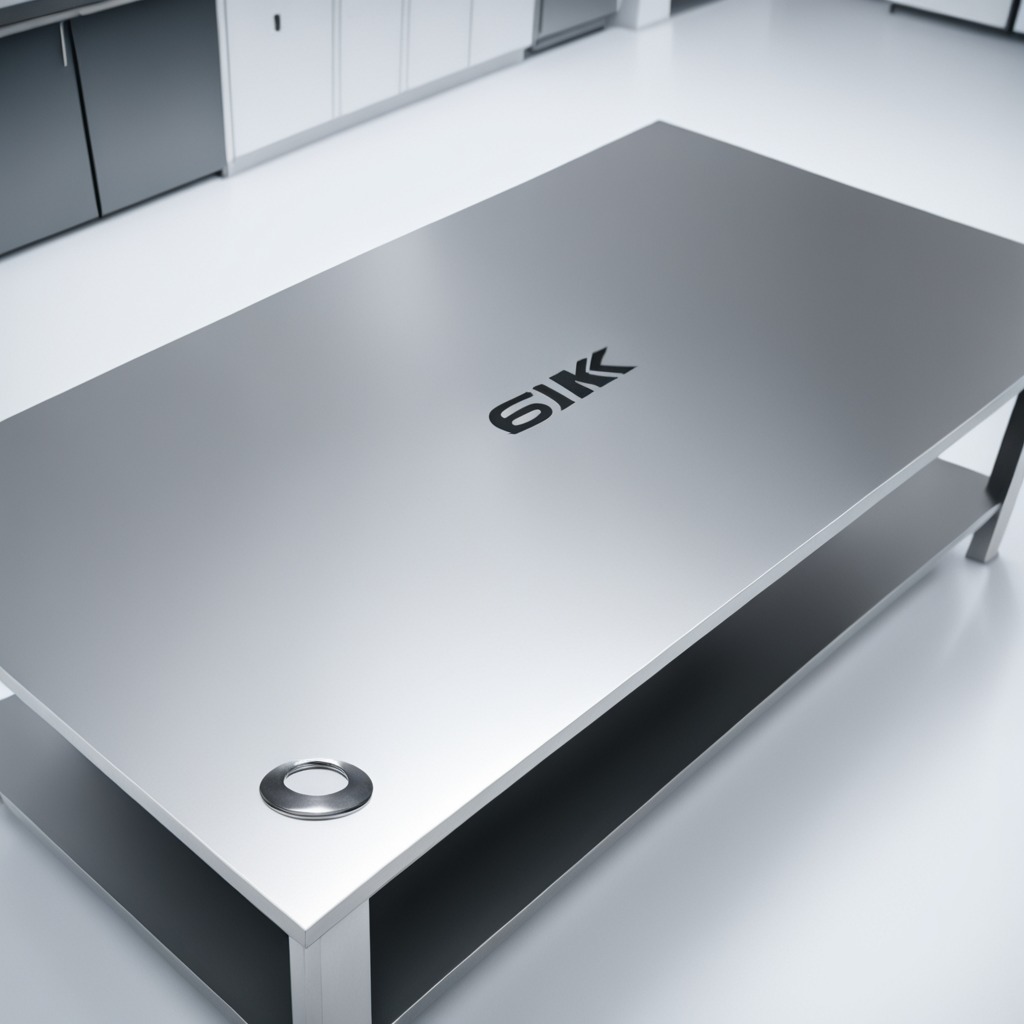
A flat metal washer is lying on the stainless steel table.